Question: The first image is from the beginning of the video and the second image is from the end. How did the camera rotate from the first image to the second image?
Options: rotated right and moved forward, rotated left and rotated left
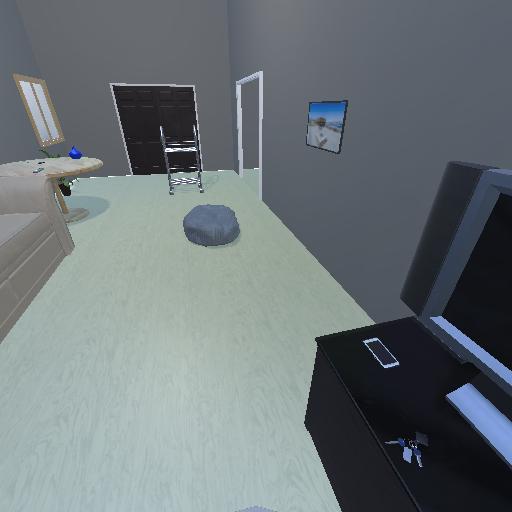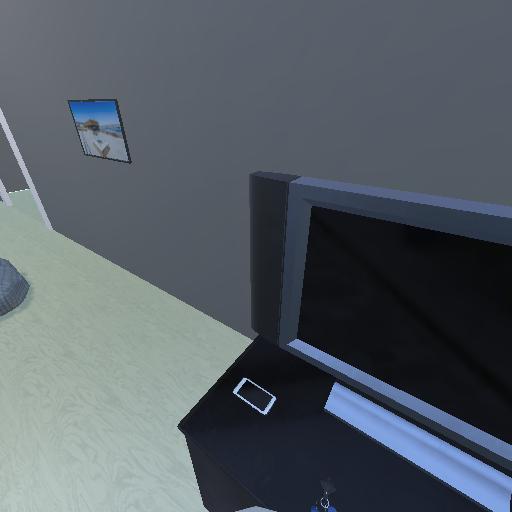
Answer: rotated right and moved forward